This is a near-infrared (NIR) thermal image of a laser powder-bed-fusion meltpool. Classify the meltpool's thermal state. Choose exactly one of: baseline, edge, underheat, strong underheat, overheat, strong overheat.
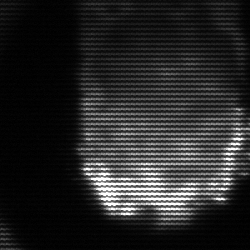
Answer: baseline